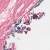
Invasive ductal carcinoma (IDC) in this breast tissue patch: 0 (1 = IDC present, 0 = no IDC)